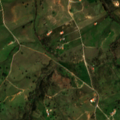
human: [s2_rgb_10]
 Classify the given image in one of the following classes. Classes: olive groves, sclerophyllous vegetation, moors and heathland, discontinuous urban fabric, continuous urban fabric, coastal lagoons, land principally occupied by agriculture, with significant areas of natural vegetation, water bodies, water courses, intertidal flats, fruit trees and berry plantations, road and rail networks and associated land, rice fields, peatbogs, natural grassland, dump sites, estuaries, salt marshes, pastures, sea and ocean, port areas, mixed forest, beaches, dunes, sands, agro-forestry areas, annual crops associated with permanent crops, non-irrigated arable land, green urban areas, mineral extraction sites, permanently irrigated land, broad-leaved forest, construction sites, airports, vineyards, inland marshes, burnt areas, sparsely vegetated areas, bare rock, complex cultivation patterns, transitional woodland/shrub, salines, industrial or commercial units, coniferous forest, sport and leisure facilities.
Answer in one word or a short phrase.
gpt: non-irrigated arable land, pastures, complex cultivation patterns, land principally occupied by agriculture, with significant areas of natural vegetation, sclerophyllous vegetation